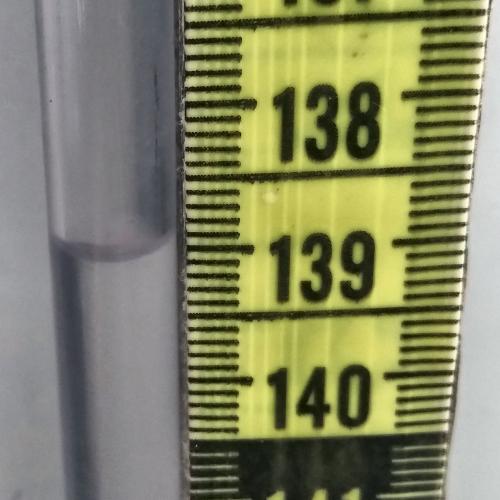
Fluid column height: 139.0 cm